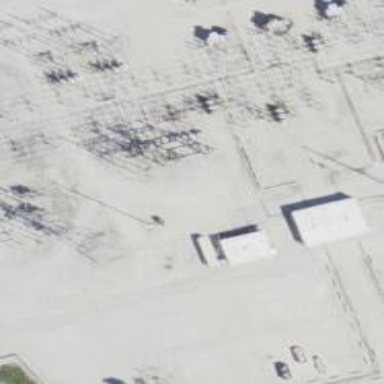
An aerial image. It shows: Switch for power supply.